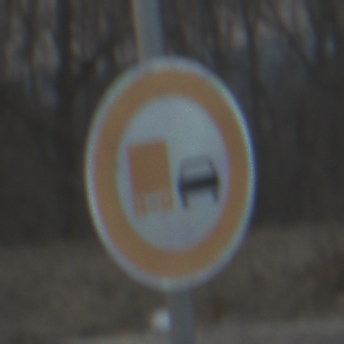
Verkehrszeichen: UeberholverbotKraftfahrzeuge
Umgebung: Outdoor, RoadRail
Tageszeit: SunriseSunset
Wetter: PartlyCloudy
Licht: Natural
Jahreszeit: NotSpecified
Kontrast: LowContrast